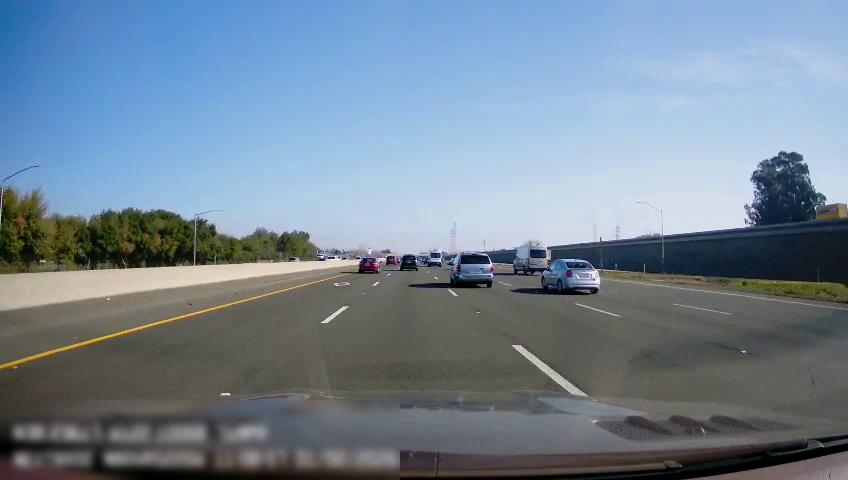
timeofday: Day
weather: Sunny
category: Drivable Space
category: Drivable Space
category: Vehicles | Truck
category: Vehicles | Van
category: Vehicles | Truck
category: Vehicles | Van
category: Vehicles | SUV
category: Vehicles | Car
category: Vehicles | Van
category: Vehicles | Van
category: Vehicles | Car
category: Vehicles | Car
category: Vehicles | Truck
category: Vehicles | SUV
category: Lanes | Alternate Lane
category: Lanes | Current Lane
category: Lanes | Current Lane
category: Lanes | Alternate Lane
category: Lanes | Alternate Lane
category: Lanes | Alternate Lane